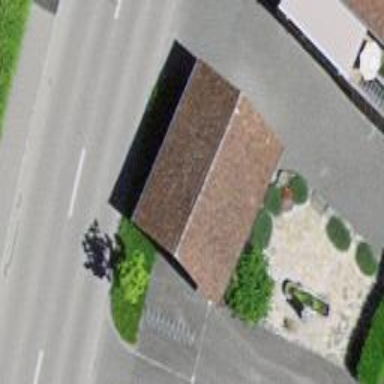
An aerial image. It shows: Garage building.